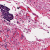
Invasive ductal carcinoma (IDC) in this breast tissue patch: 0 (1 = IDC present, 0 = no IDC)